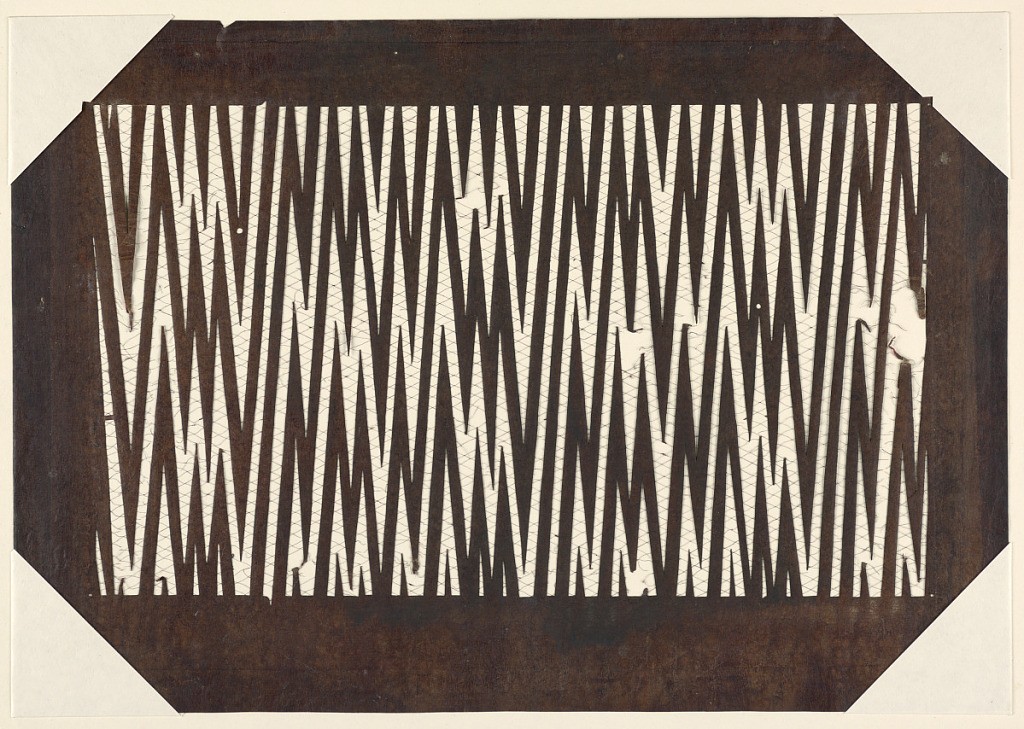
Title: Abstract Zig Zag Motif
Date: late 18th - early 19th century
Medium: Mulberry paper (kozo washi) treated with fermented persimmon tannin (kakishibu), and silk threads (itoire)
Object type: Katagami
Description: Sharp, jagged zig-zags create this abstract pattern. Many of the points are bent and damaged. The silk threads are also in disarray.